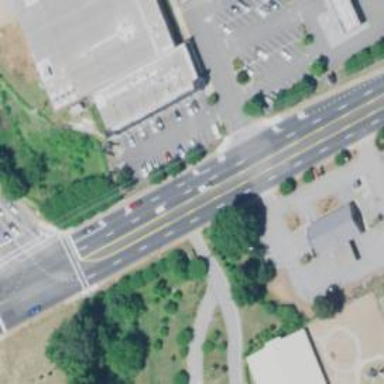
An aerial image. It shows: Service road leading to elementary school property.